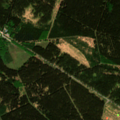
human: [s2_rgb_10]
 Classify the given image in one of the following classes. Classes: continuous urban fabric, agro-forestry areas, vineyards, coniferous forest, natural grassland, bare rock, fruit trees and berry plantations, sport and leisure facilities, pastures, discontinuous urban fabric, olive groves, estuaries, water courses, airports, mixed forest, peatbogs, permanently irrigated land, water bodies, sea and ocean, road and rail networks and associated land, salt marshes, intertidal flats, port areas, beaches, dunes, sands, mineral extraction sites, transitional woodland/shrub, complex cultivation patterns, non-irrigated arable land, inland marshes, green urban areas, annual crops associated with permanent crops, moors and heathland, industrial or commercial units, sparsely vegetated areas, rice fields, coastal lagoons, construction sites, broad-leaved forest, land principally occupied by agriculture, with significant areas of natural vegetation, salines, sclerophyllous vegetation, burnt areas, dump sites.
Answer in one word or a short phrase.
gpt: coniferous forest, mixed forest